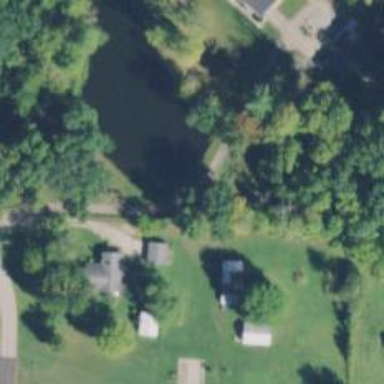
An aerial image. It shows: Driveway.